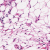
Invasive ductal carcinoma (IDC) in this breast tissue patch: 0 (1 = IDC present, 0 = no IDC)